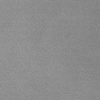
Atmospheric dust classification: dusty